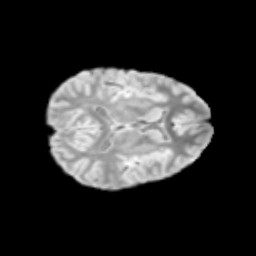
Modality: T2w
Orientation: axial
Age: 11
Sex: female
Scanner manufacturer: siemens
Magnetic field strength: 3 T
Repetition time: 3.8 s
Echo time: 0.07 s